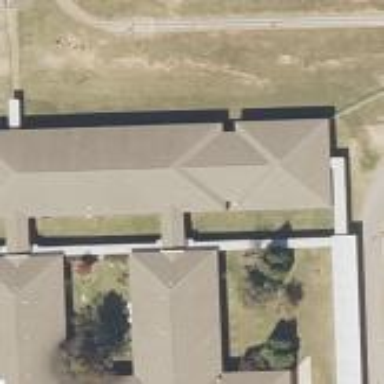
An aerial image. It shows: View of roof of building.